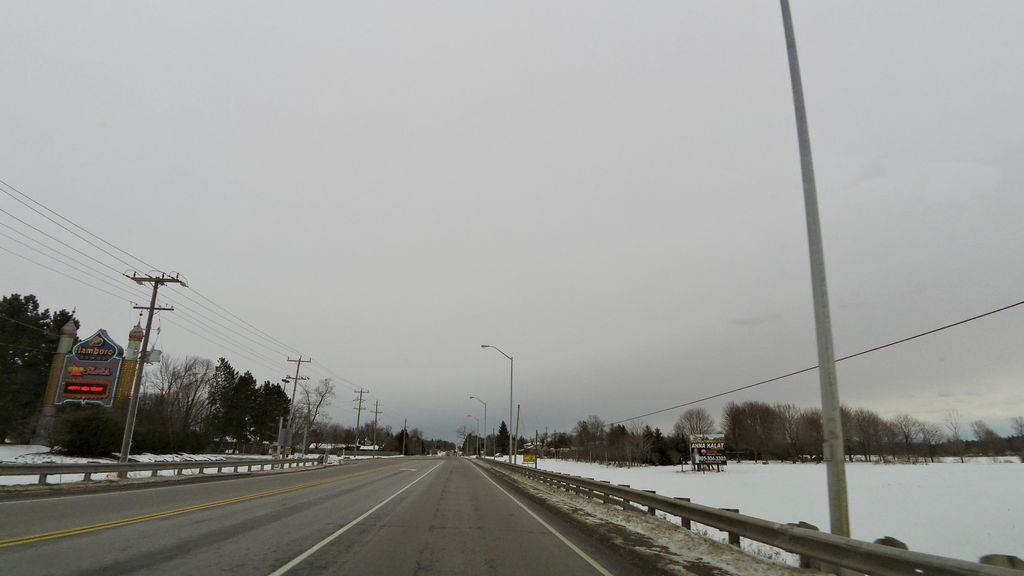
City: hamilton